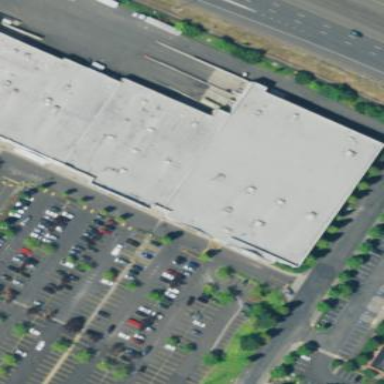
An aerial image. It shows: Building.